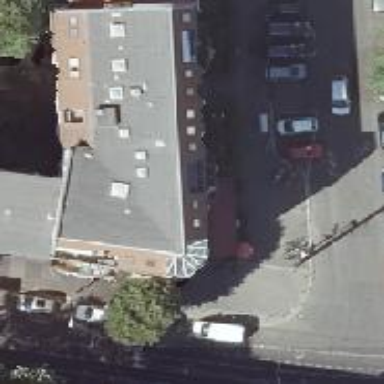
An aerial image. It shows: Bakery.